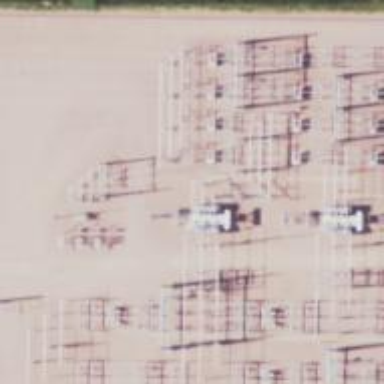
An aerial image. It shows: Switch used for power control.